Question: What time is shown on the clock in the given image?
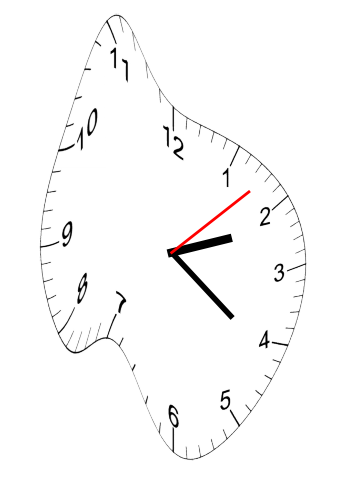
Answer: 02:21:08